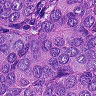
Metastatic tissue present: yes